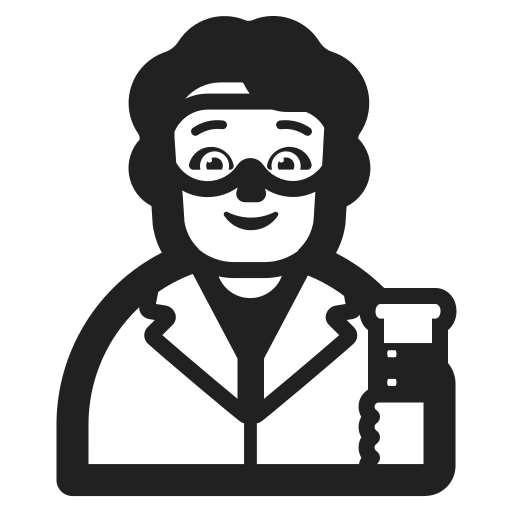
scientist high contrast default